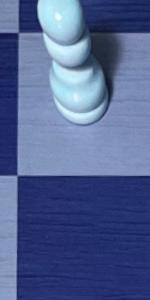
Label: Empty